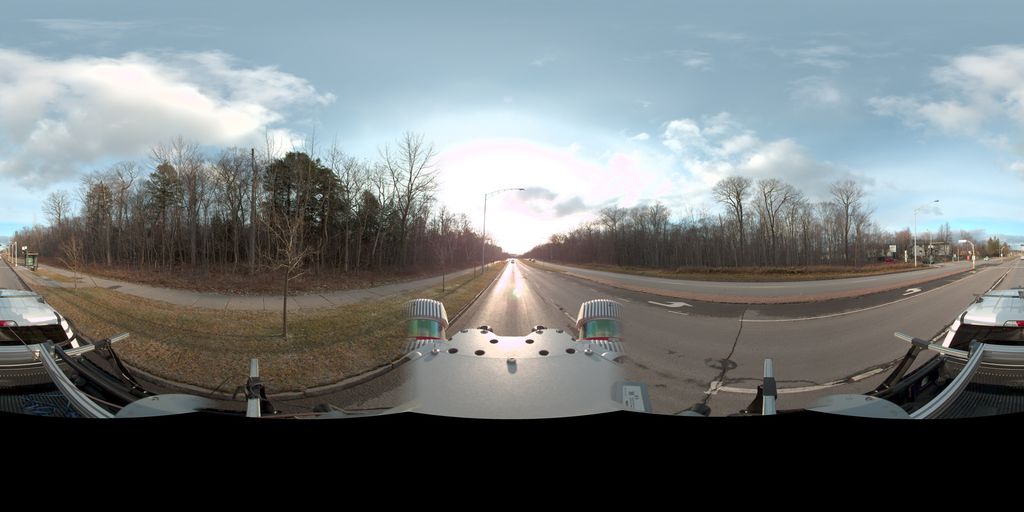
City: quebec_city